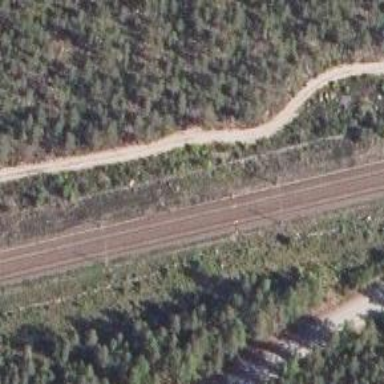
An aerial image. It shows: Railway signal.